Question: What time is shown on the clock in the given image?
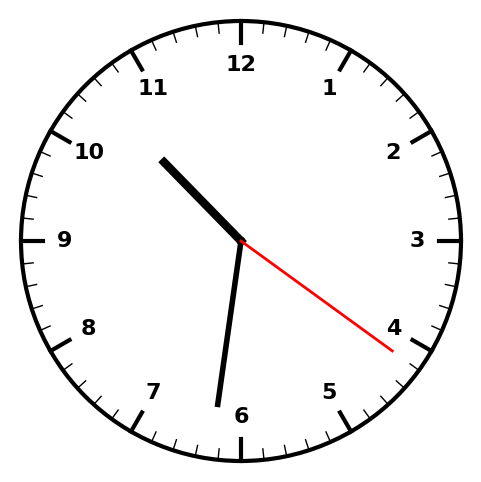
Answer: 10:31:21